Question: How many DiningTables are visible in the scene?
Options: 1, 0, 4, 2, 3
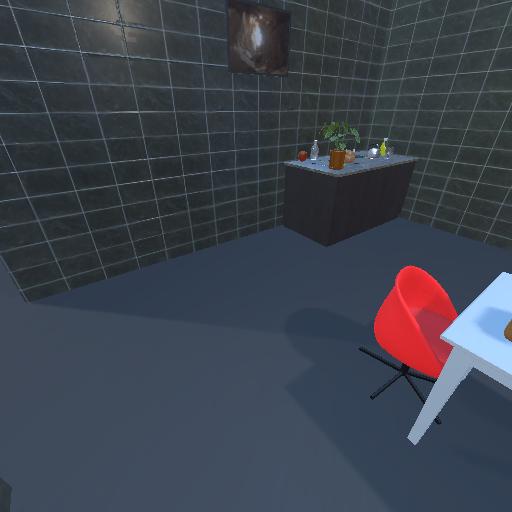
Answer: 1